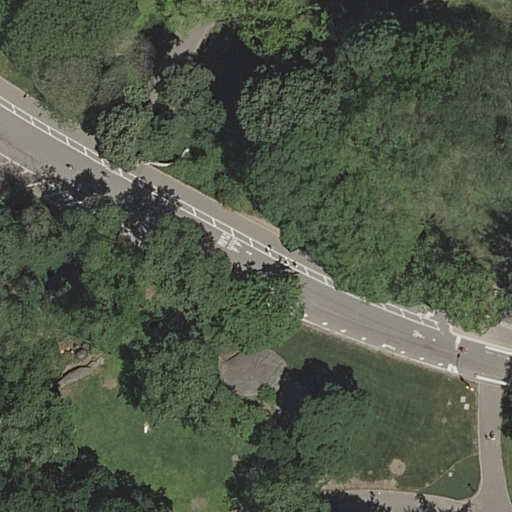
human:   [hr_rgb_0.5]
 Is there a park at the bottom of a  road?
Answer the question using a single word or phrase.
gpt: no

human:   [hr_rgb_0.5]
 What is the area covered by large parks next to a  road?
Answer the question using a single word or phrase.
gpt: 10625m2

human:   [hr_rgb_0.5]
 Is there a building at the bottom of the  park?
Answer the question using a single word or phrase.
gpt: no

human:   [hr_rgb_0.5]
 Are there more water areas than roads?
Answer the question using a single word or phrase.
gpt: no

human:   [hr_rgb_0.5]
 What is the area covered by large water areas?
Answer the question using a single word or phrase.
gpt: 0m2

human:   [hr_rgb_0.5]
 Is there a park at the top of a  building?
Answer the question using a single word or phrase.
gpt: no

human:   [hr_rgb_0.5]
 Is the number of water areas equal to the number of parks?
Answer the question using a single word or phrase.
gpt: no

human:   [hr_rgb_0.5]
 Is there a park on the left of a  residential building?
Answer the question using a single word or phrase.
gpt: no

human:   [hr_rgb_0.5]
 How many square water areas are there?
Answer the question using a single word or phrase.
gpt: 0

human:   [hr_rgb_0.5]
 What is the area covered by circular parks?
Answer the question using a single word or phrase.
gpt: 0m2

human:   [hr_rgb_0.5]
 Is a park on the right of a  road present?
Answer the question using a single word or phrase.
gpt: yes

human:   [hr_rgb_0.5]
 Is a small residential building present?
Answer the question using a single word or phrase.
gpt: no

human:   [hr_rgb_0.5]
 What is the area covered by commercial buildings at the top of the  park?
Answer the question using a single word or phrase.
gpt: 0m2

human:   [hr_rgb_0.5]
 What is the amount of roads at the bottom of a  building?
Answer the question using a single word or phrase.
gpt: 0

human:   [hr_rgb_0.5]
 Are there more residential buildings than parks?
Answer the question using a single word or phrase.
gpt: no

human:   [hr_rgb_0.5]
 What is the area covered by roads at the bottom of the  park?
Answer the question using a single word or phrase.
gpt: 0m2

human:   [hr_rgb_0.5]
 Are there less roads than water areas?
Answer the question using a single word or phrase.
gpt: no

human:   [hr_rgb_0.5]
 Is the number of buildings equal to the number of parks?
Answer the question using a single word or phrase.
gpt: no

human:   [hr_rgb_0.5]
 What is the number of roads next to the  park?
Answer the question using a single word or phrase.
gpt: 7

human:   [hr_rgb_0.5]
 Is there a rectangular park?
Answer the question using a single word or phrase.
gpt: yes

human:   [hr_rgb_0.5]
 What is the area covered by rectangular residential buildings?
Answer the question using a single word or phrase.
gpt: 0m2

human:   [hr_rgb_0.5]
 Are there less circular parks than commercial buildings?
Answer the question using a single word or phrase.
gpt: no

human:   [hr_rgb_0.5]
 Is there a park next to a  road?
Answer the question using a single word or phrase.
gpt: yes

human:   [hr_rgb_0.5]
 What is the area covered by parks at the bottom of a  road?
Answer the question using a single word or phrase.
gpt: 0m2

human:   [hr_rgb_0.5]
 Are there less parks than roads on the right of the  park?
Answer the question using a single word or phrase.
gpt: no

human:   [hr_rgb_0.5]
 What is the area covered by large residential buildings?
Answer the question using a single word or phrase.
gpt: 0m2

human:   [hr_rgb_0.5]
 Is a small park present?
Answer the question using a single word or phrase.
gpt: no

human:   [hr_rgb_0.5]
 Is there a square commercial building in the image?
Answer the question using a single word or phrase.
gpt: no

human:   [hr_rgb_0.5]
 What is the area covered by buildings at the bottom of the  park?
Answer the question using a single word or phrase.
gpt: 0m2

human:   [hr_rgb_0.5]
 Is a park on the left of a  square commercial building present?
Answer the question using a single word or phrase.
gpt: no

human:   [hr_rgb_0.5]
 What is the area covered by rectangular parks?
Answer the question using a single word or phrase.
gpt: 10625m2

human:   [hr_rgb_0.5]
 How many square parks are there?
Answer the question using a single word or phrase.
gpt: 0

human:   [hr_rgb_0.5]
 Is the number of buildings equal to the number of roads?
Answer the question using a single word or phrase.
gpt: no

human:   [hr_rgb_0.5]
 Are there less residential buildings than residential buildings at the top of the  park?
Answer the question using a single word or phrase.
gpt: no

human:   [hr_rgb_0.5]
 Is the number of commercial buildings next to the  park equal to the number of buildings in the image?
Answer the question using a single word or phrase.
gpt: yes

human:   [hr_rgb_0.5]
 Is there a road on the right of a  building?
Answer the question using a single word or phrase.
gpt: no